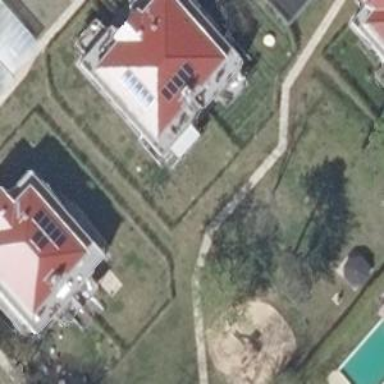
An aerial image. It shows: Hipped roof on apartment building.